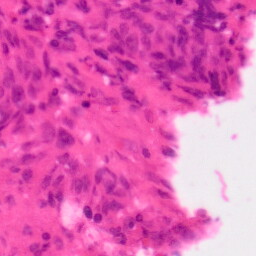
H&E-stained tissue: Colon